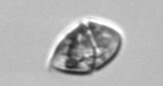
Label: Gyrodinium